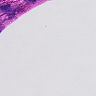
Metastatic tissue present: yes